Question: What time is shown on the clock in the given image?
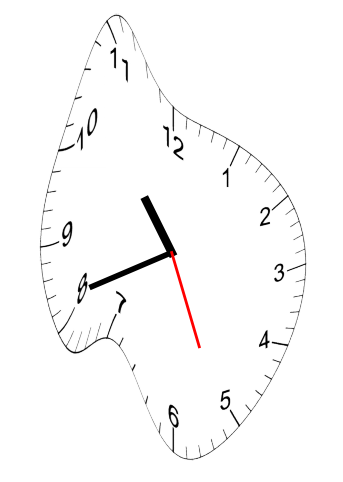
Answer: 10:41:26